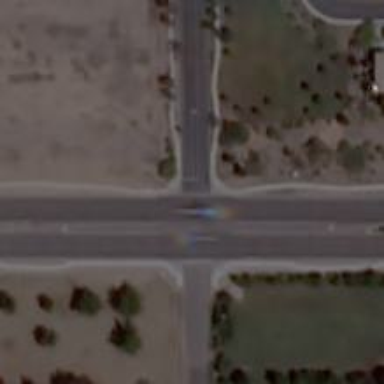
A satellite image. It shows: Marked crossing on the road.